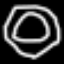
Label: donut